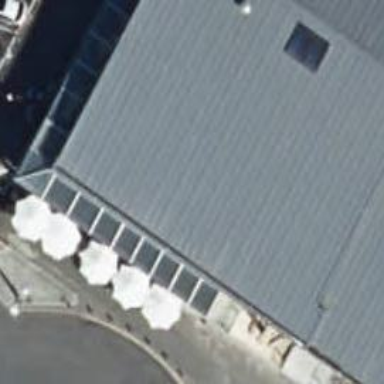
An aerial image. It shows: Café.